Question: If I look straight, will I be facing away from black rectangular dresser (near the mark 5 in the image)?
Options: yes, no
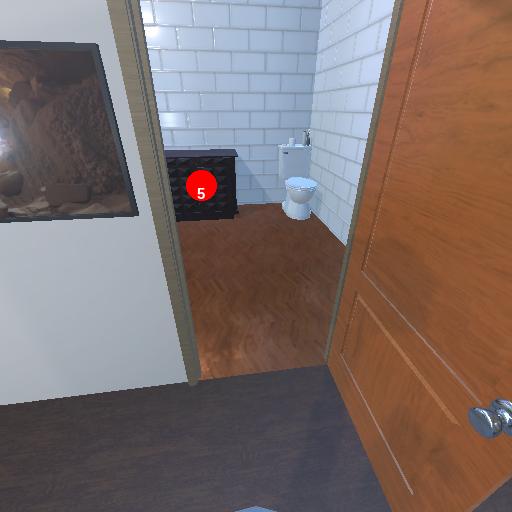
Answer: yes